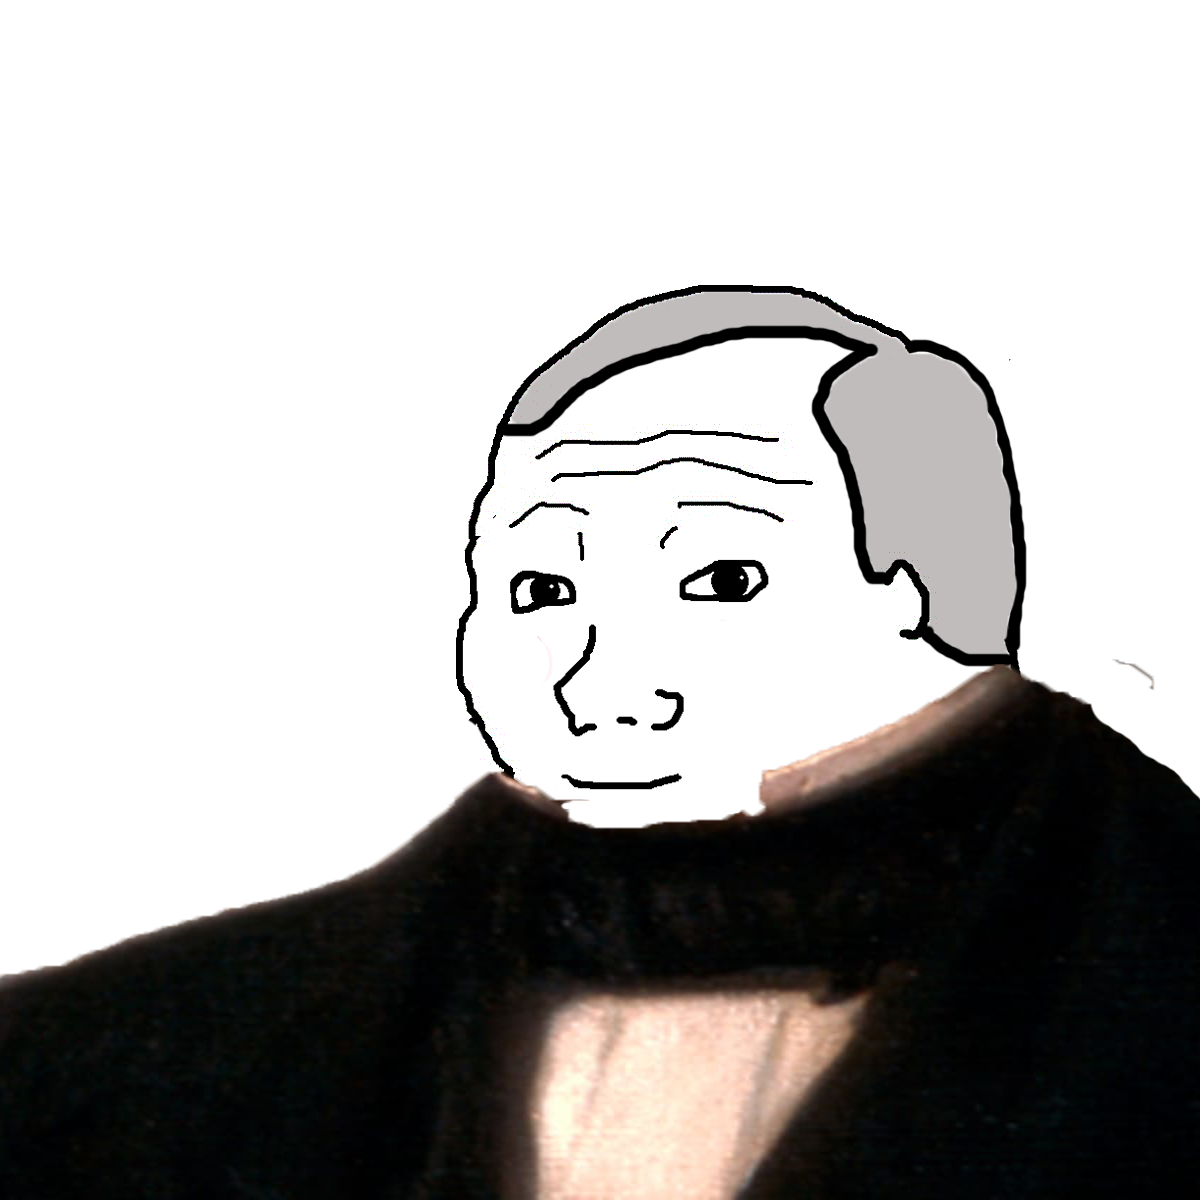
Label: 5_Blobjak